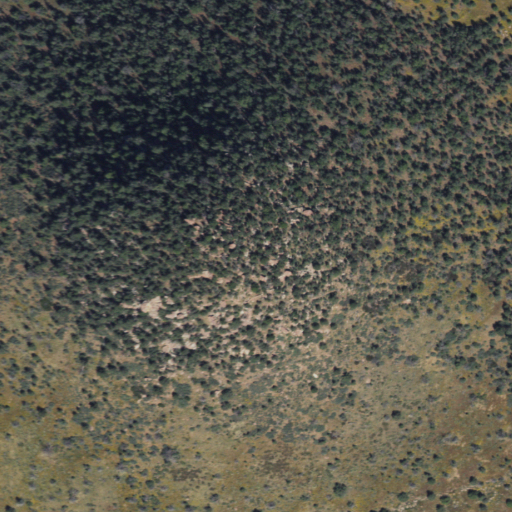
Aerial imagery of mountain in Arizona named Potato Butte containing evergreen forest and shrub